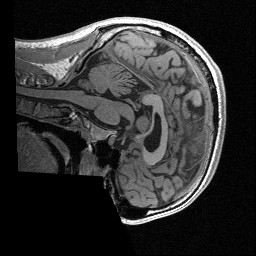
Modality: T1w
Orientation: sagittal
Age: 25
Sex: male